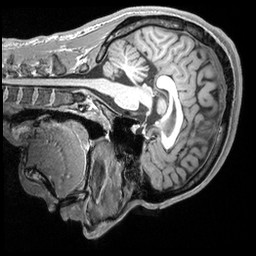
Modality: T1w
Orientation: sagittal
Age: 20
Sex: male
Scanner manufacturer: siemens
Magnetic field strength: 3 T
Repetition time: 2.53 s
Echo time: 0.00298 s